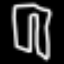
Label: pants